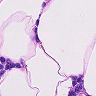
Metastatic tissue present: no